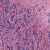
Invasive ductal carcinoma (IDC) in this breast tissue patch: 1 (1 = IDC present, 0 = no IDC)